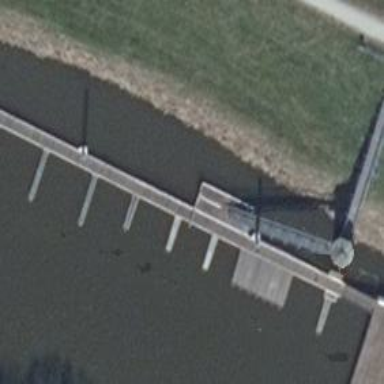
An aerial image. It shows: Man-made pier.